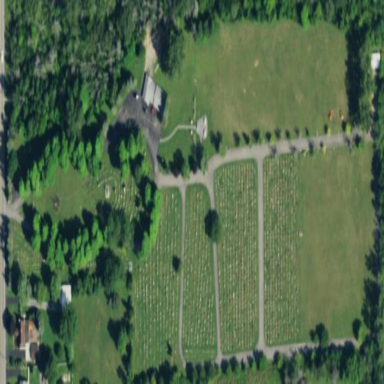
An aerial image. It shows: Cemetery.